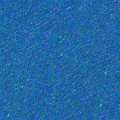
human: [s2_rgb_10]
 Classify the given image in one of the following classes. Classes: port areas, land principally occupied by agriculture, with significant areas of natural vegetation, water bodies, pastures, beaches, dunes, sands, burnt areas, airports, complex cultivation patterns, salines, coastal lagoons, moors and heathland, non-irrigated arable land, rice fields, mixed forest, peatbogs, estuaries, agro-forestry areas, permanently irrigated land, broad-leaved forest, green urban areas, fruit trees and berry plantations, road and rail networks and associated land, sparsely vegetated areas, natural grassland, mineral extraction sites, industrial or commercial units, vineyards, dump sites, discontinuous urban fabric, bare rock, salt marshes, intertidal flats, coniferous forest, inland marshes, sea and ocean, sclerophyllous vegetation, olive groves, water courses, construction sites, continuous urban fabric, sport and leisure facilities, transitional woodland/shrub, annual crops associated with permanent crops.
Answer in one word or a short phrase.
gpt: sea and ocean